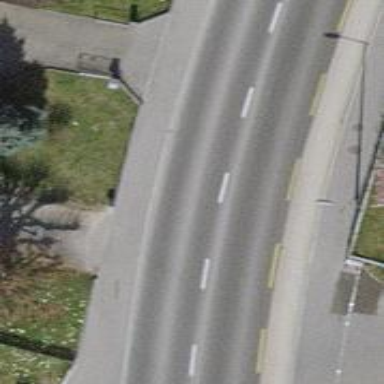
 featuring sidewalks on both sides and designated cycle lane on the left."